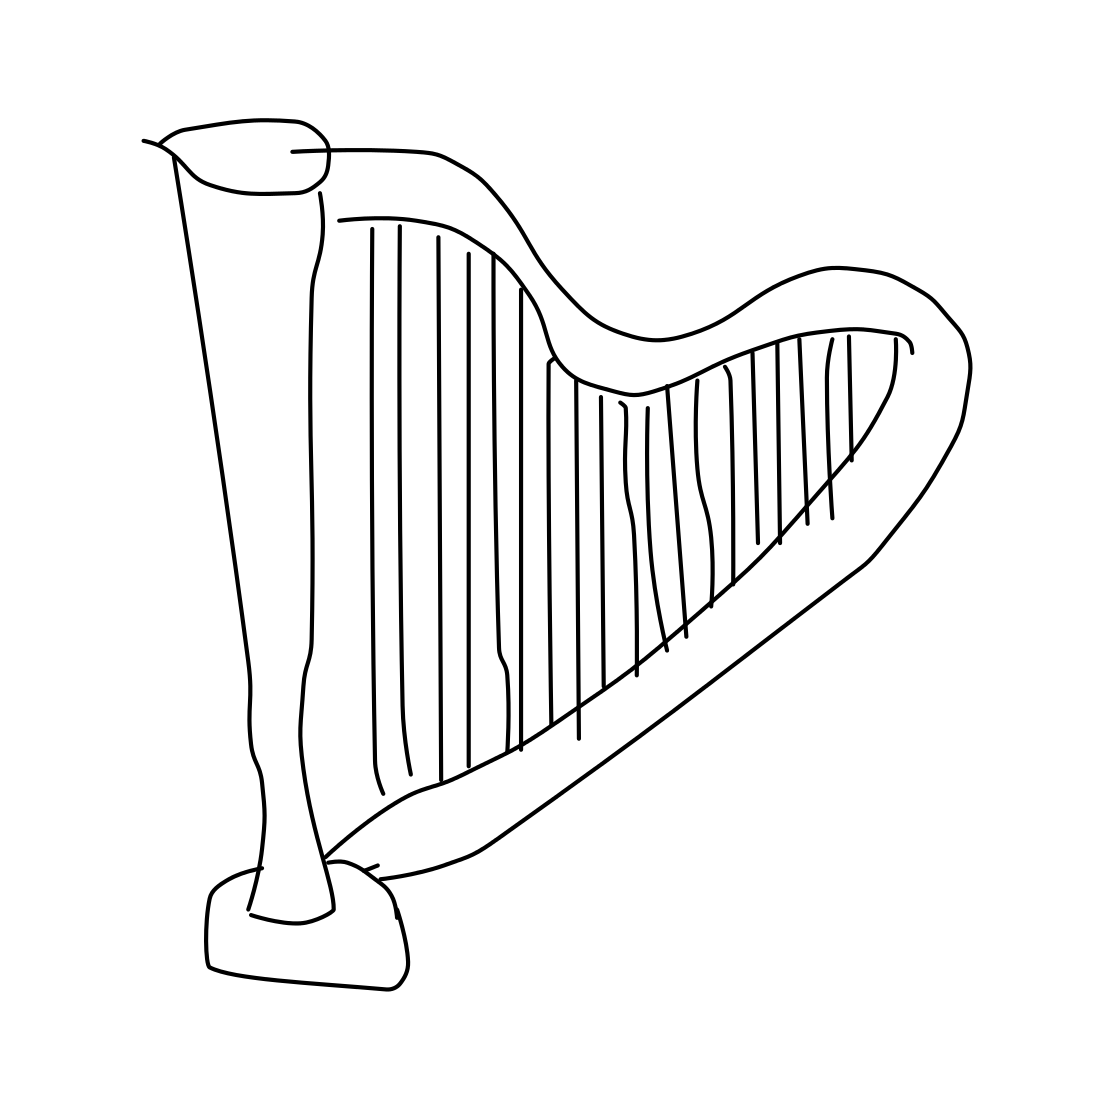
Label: harp